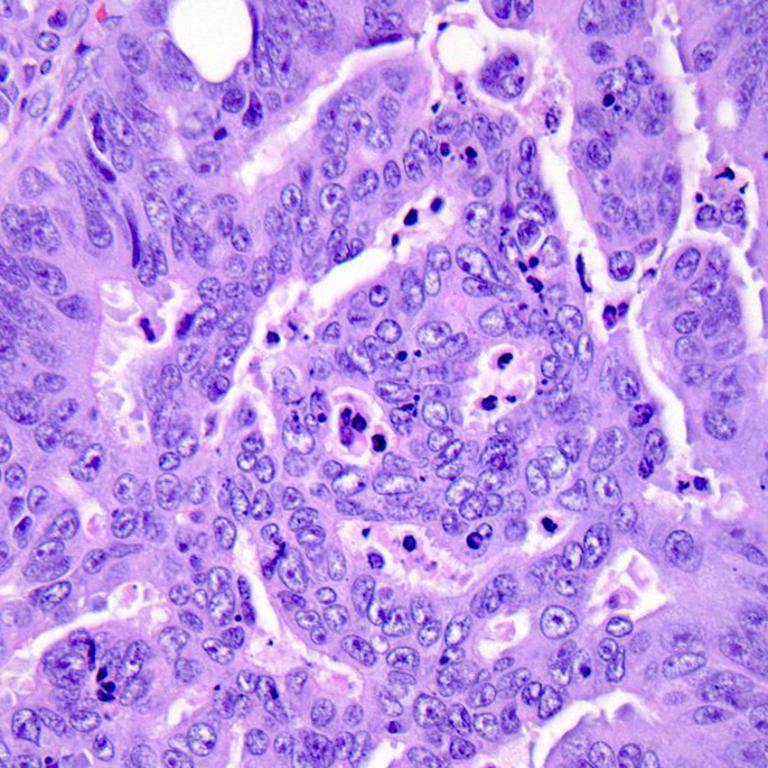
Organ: colon
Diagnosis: adenocarcinomas